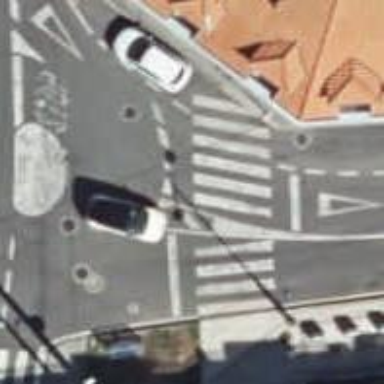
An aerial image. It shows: Marked road crossing.